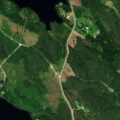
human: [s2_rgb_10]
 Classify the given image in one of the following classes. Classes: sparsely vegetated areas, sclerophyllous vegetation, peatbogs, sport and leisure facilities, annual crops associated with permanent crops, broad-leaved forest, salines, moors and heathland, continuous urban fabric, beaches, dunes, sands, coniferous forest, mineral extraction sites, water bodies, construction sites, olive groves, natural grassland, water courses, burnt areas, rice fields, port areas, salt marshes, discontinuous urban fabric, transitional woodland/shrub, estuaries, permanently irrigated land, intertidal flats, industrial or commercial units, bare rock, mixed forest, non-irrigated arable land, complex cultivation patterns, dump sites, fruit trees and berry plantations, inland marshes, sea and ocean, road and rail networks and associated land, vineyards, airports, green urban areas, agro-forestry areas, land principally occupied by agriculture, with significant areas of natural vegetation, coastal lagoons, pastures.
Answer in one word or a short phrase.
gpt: coniferous forest, mixed forest, transitional woodland/shrub, water bodies